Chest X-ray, PA view. Patient: 33 years old, sex F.
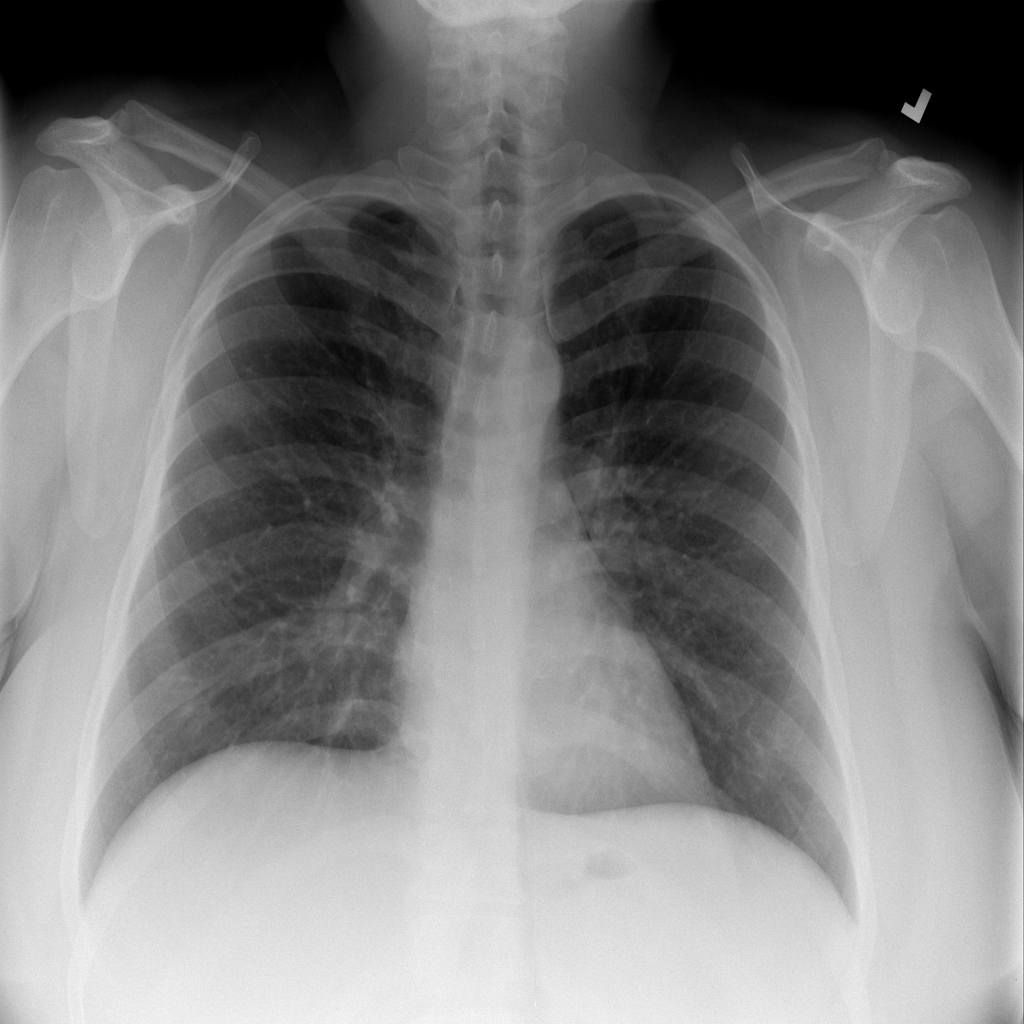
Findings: No Finding